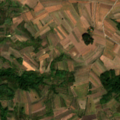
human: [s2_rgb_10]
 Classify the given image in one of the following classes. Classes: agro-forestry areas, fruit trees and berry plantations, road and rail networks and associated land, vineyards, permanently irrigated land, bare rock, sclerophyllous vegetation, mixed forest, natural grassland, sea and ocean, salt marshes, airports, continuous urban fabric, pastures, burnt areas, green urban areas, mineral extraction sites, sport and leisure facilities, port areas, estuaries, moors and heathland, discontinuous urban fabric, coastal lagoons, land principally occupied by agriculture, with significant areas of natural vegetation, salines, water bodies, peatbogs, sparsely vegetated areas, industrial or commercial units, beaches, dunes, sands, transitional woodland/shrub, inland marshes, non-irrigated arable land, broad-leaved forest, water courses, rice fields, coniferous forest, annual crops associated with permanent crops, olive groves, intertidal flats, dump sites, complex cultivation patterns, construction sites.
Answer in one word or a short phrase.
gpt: non-irrigated arable land, land principally occupied by agriculture, with significant areas of natural vegetation, broad-leaved forest